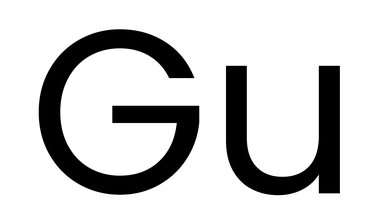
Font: Poppins-Regular